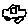
Label: car